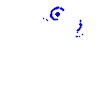
Particle: kaon